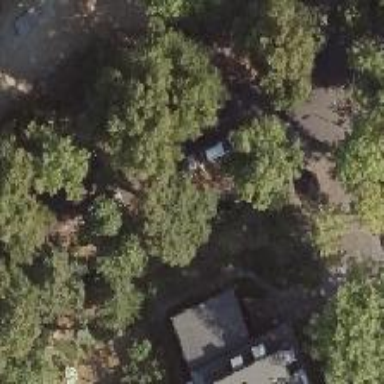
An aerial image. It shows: Avenue lined with broadleaved deciduous trees.